Question: I am trying to perform some testing on my rds instance by using jmeter.
I have succesfully created a testplan with the help of <URL> tutorial. when i execute the testplan, i get 100% error in summary report.

When i checked jmeter.log, it shows
<URL>
i think jmeter is not connecting with the rds instance, but i am not able to comprehend the reason.
i have copied the mysql-connector jar to the JMETER_HOME/lib
also, i have not edited jmeter.properties
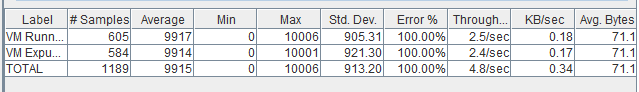
Answer: 1. You need to restart JMeter after copying mysql-connector.jar to /lib folder of your JMeter installation. It can also be done on Test Plan level via "Add directory or jar to classpath" input.
2. You need to provide appropriate "JDBC Driver Class" value in JDBC Connection Configuration
See <URL> guide for end-to-end walkthrough.